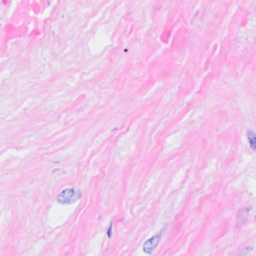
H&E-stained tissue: Breast